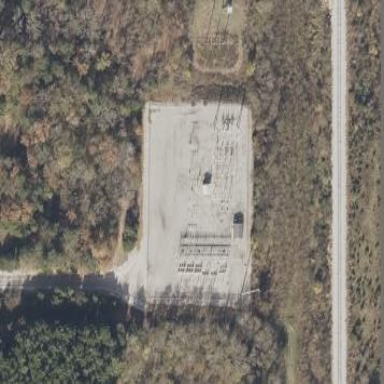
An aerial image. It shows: Distribution level power substation surrounded by fence.